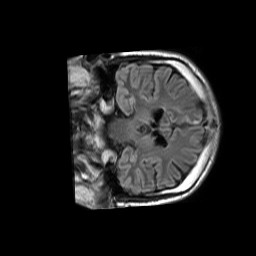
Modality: FLAIR
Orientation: coronal
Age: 51
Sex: male
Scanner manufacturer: philips
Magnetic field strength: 1.5 T
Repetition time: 11 s
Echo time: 0.14 s